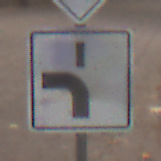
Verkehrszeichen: VerlaufVorfahrtsstrasse5
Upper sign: Vorfahrtsstrasse
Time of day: MorningAfternoon
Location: Outdoor (Urban)
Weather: Overcast
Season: NotSpecified
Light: Natural